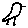
Label: bird